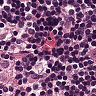
Metastatic tissue present: no